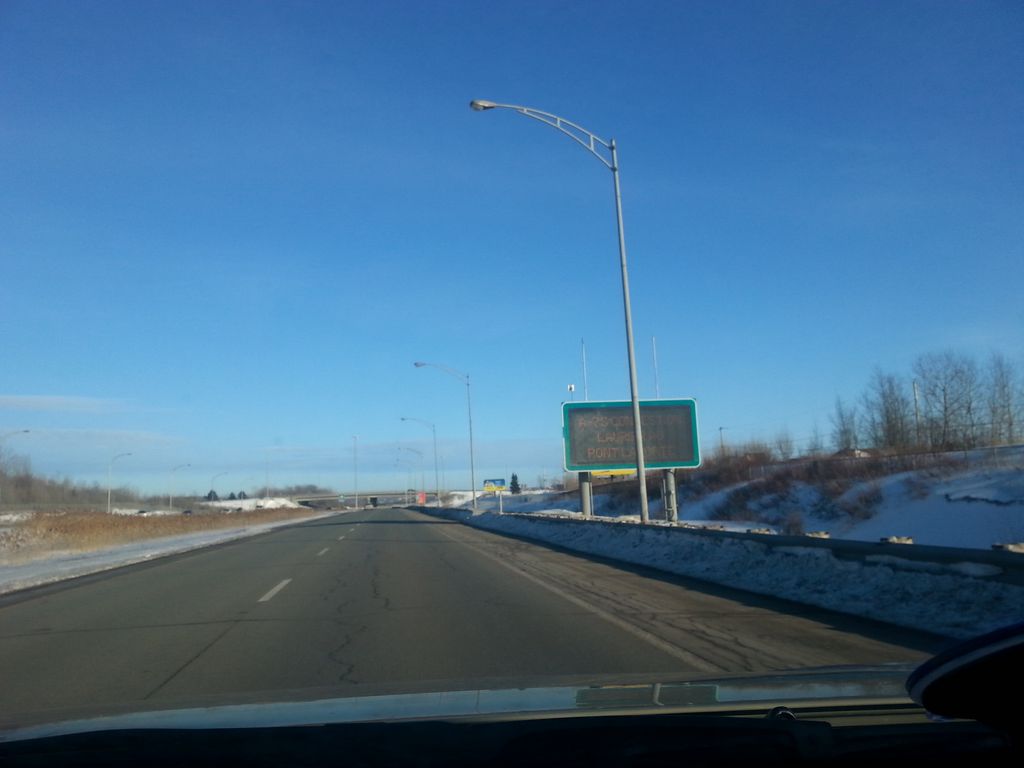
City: quebec_city